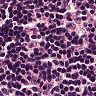
Metastatic tissue present: no